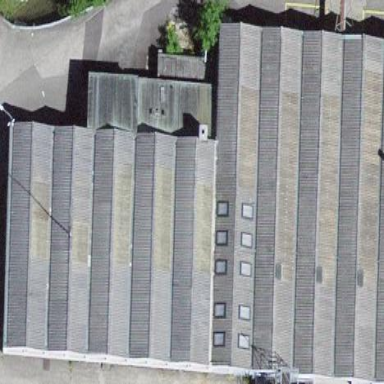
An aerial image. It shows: Industrial building.